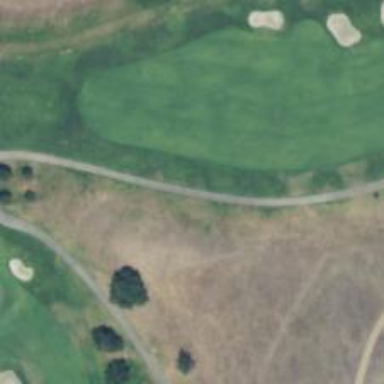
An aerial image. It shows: Pathway for golfing.